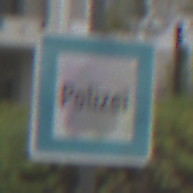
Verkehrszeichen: Polizei
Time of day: Midday
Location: Outdoor (Urban)
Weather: Overcast
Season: NotSpecified
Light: Natural